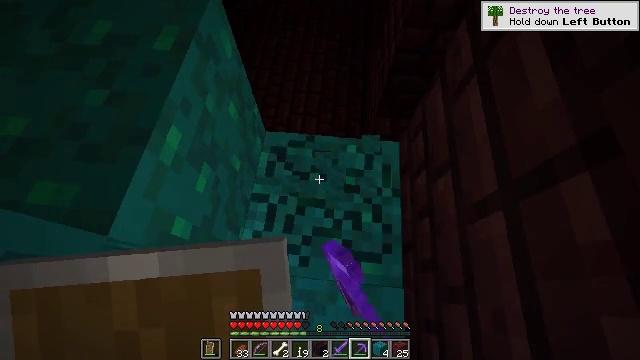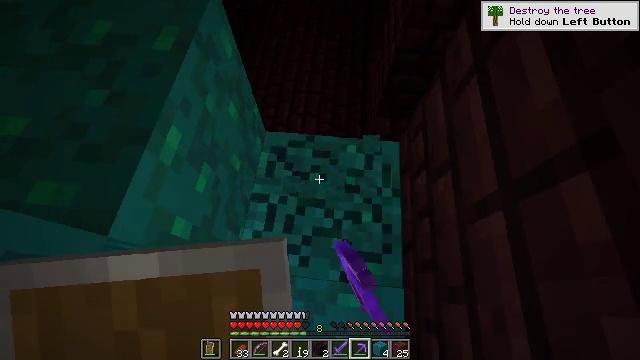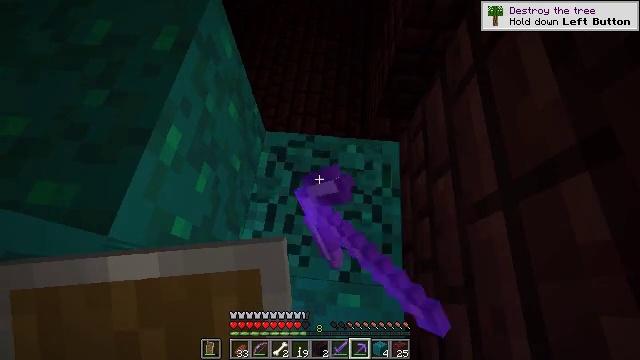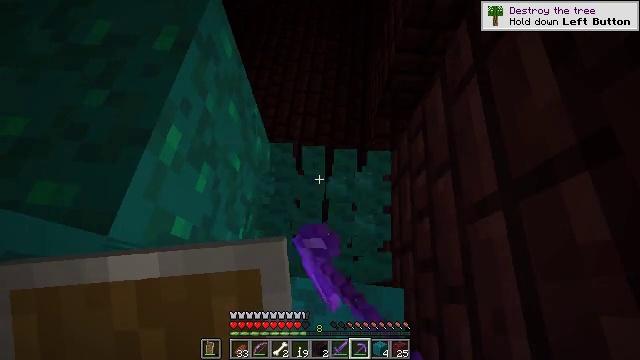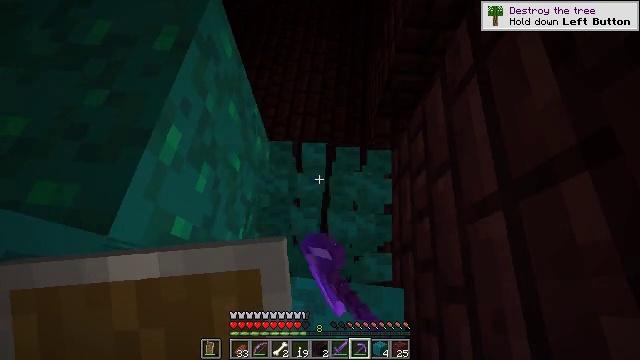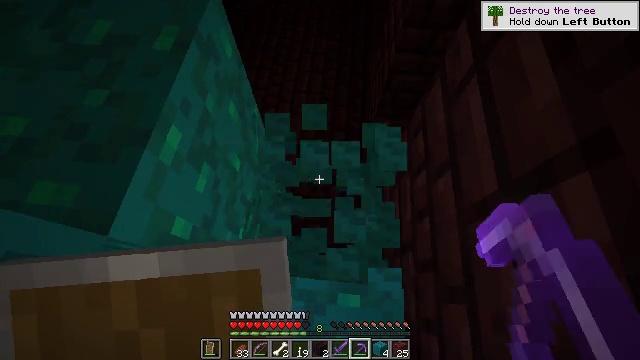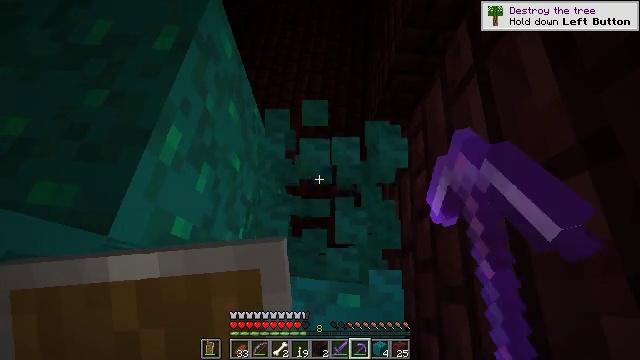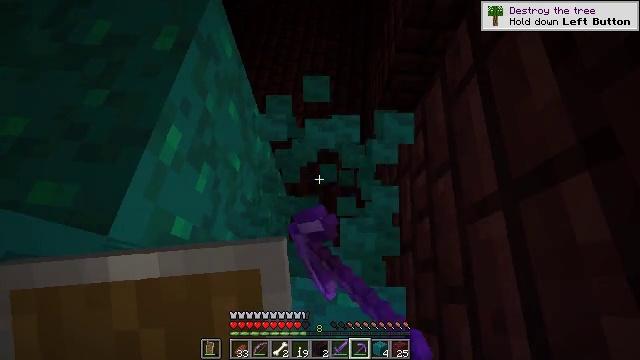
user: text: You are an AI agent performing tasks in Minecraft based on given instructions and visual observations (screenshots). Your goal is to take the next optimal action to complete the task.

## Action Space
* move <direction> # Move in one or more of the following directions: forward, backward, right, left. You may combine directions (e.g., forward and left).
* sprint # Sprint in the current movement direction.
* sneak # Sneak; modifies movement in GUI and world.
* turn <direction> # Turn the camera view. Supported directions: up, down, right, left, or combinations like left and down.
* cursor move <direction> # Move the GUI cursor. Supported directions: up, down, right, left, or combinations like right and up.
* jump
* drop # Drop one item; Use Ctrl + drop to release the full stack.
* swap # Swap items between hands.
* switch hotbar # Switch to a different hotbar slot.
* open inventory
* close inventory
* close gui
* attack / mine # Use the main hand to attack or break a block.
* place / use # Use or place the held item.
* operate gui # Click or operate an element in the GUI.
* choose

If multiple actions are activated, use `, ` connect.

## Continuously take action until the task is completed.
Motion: motion action
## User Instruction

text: Gather warped wart block from the Nether.
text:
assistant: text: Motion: attack / mine
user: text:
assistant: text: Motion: attack / mine
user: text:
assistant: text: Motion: attack / mine
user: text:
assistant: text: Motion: attack / mine
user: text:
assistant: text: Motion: attack / mine
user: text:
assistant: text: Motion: attack / mine
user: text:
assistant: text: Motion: attack / mine
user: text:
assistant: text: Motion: attack / mine